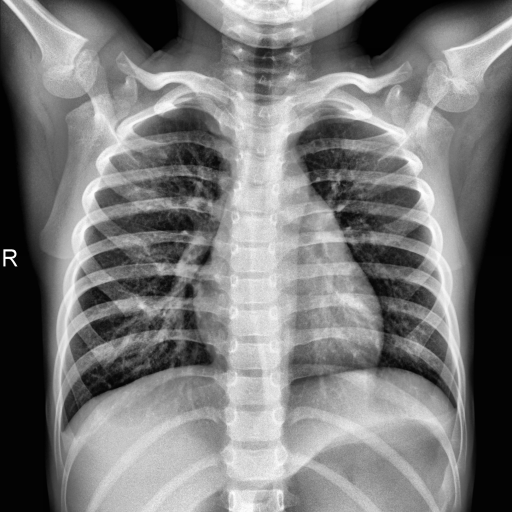
Finding: NORMAL